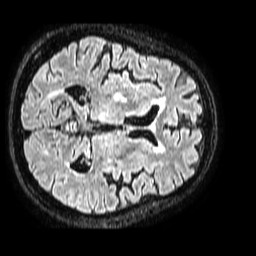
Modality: FLAIR
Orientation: axial
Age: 65
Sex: male
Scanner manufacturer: philips
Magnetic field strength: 1.5 T
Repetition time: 4.8 s
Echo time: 0.3 s